Question: What is the loan amount shown?
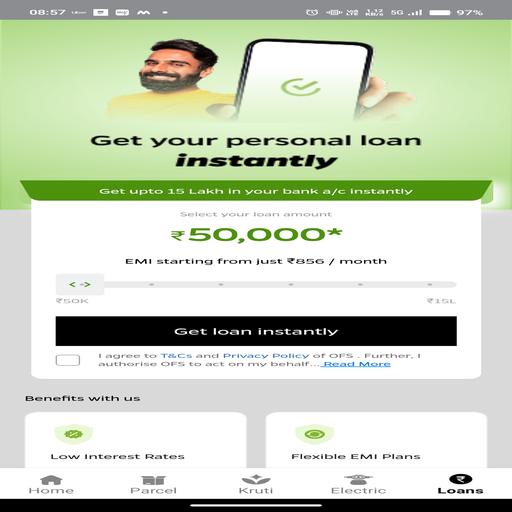
Answer: 50000